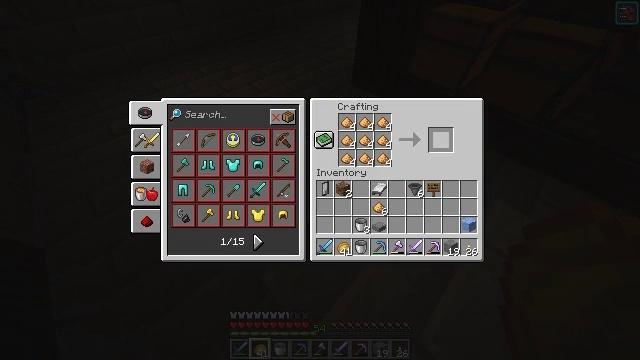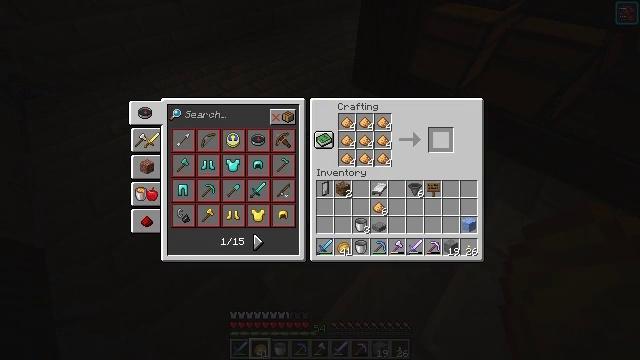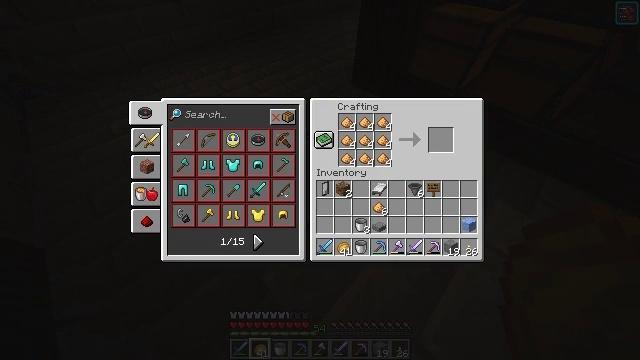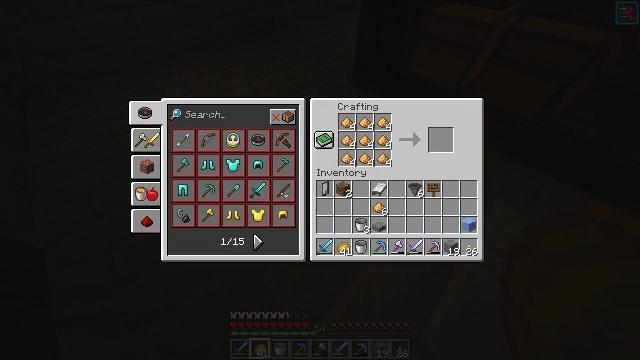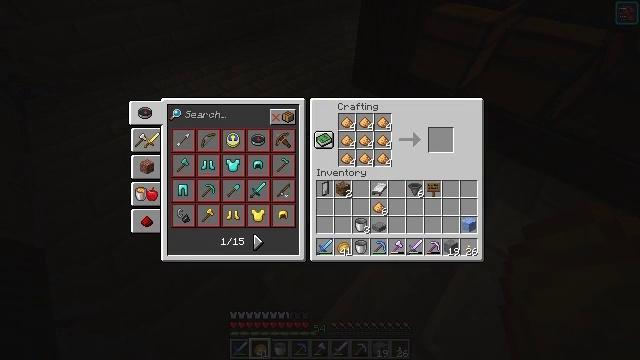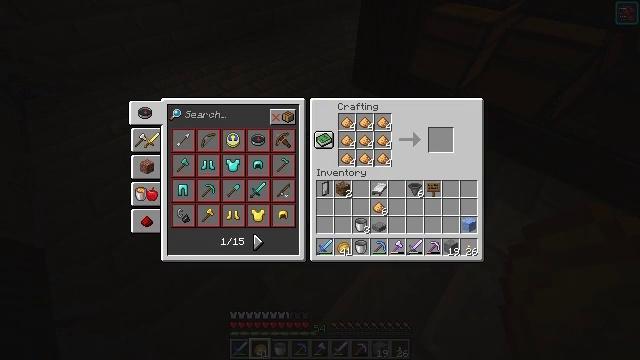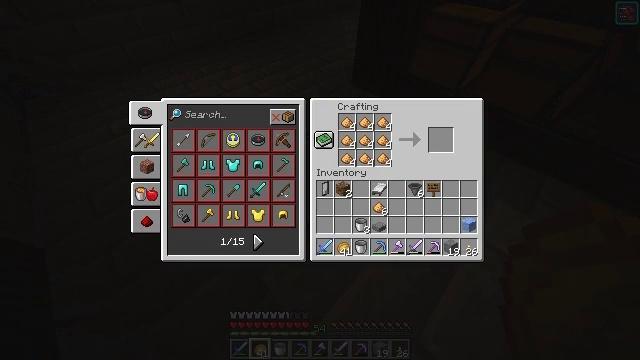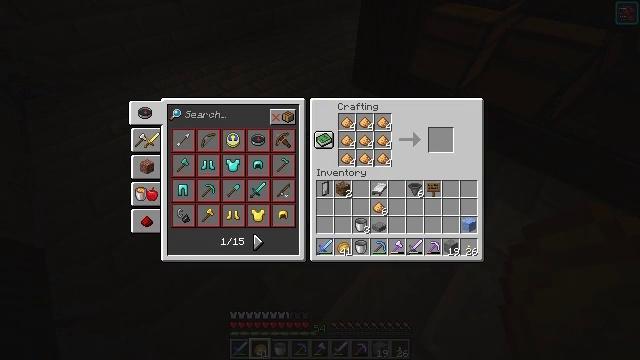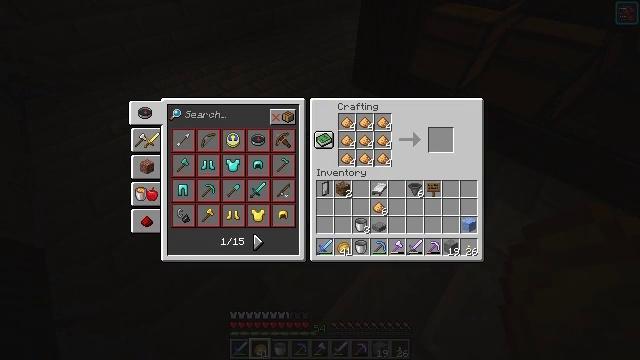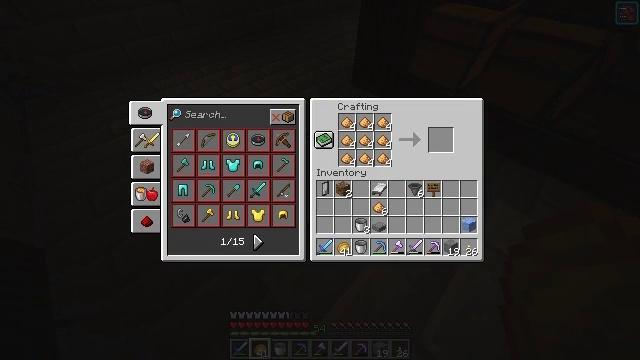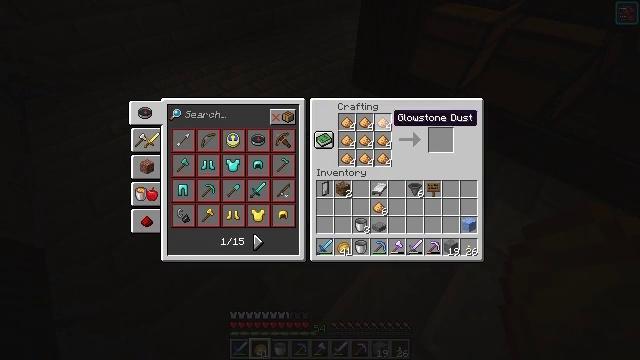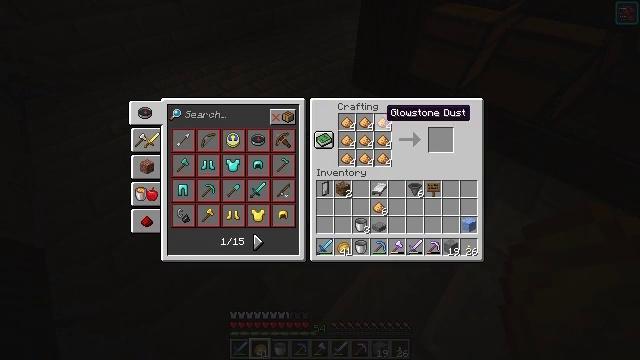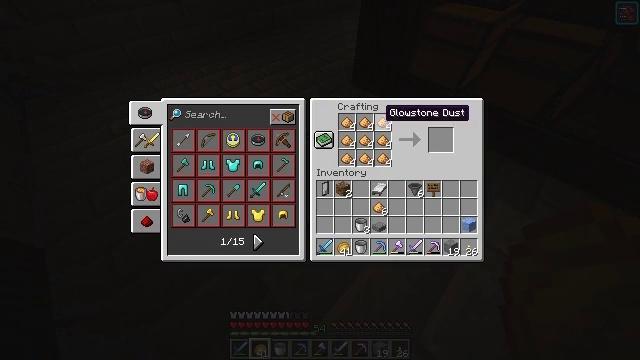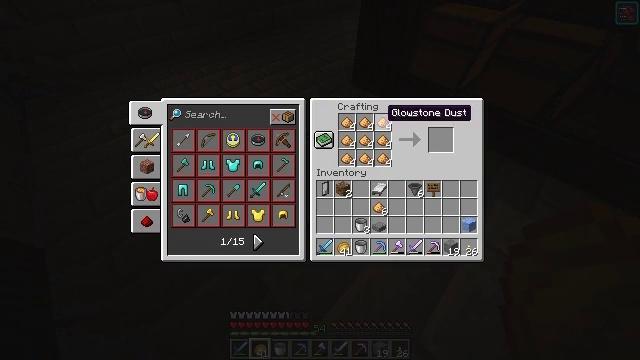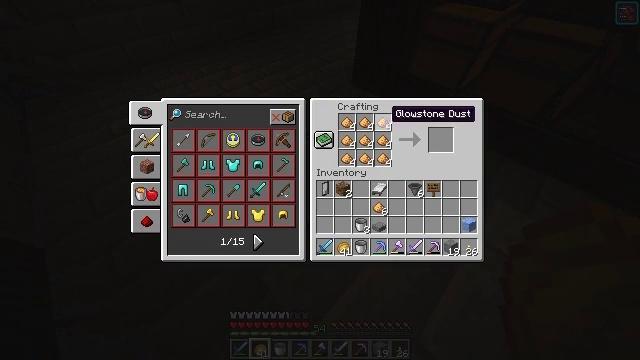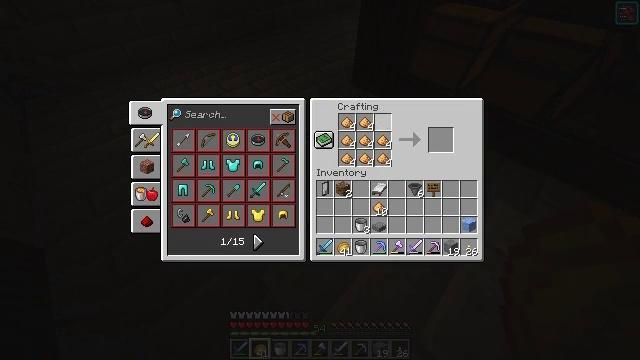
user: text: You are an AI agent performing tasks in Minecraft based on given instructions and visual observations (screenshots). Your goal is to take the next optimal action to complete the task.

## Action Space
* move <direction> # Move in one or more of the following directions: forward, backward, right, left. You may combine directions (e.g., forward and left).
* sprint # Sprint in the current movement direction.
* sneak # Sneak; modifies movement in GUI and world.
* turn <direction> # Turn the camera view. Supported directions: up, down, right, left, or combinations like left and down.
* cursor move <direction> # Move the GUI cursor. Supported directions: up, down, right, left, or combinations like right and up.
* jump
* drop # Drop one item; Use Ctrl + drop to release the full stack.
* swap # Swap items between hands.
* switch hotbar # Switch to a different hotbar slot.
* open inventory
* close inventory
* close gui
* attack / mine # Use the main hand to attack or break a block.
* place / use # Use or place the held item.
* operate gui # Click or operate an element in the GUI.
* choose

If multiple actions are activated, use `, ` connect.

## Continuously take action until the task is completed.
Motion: motion action
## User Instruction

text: Get a glowstone by combining glowstone dust.
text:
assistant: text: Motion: no_op
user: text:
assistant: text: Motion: no_op
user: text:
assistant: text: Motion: no_op
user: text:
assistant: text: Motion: no_op
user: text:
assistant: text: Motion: no_op
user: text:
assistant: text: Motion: no_op
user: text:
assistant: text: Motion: no_op
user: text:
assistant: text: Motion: cursor move left
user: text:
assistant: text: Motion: cursor move left
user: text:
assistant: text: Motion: cursor move left and up
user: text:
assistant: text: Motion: cursor move left
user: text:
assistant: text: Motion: sneak
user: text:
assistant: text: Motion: sneak
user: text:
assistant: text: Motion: sneak
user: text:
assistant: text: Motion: sneak, choose
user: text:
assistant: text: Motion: sneak, choose
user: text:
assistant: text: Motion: sneak, cursor move down
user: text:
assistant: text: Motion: sneak
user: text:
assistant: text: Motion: sneak, choose
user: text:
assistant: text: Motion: sneak, choose
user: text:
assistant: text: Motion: sneak
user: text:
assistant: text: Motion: sneak
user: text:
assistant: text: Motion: sneak, choose
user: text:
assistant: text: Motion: sneak, choose
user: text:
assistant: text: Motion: sneak, cursor move left
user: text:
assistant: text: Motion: sneak, choose
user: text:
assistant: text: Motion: sneak, choose
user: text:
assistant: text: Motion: sneak, cursor move left
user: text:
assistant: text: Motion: sneak
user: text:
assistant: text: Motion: sneak, choose